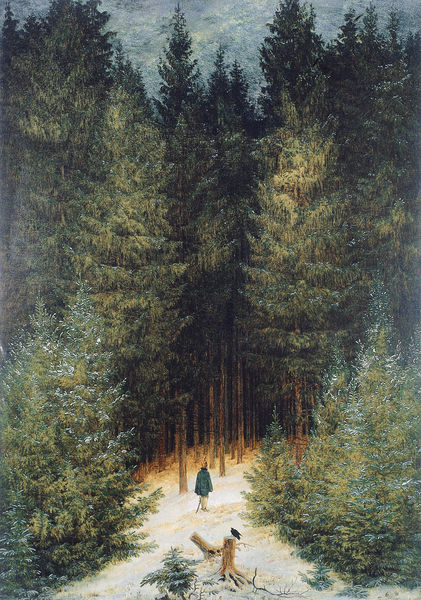
Titel: Der Chasseur im Walde
Künstler: Caspar David Friedrich
Institution: Privatsammlung
Schlagwörter: baum, dunkel, mann, vogel, bäume, grün, landschaft, weg, baumstamm, natur, stamm, mantel, wald, stock, stab, hang, winter, stämme, finster, wurzel, lichtung, wanderer, fichten, nadelwald, rabe, waldweg, waldlandschaft, baumstumpf, förster, krähe, baumwurzel, tann, waldspaziergang, fichrten, einzelne person